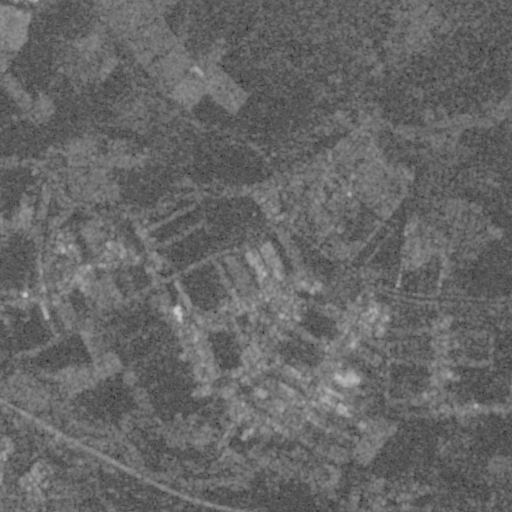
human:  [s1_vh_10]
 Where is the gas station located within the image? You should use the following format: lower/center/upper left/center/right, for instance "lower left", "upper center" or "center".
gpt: The gas station is located in the center of the image.
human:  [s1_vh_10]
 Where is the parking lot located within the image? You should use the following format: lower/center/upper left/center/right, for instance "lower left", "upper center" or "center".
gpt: The parking lot is located in the lower left of the image.
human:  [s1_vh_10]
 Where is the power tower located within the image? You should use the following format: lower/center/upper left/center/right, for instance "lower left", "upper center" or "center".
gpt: The power tower is located in the upper left of the image.
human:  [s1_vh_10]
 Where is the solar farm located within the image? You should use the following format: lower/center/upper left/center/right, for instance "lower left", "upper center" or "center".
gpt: The solar farm is located in the upper left of the image.
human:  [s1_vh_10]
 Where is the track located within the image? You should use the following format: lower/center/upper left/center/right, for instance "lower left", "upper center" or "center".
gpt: There is no track in the image.

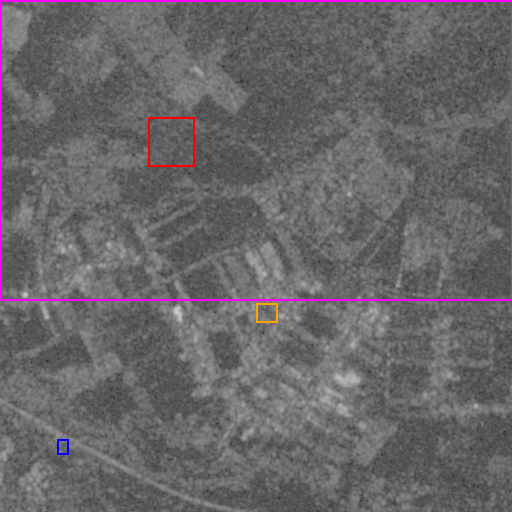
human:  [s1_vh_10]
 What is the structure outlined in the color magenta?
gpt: The structure outlined in magenta is a crop field.
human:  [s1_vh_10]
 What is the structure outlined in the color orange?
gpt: The structure outlined in orange is a park.
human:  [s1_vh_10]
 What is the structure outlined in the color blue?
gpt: The structure outlined in blue is a parking lot.
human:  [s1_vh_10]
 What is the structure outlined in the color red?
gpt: The structure outlined in red is a solar farm.
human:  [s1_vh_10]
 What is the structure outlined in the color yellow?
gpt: There is no yellow outline.